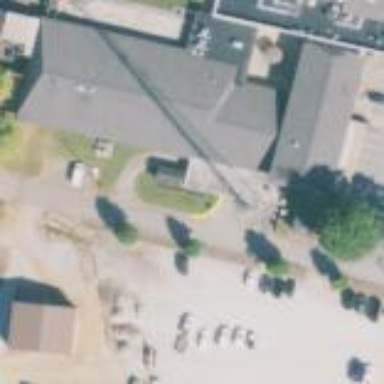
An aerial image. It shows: Public building housing police station.